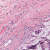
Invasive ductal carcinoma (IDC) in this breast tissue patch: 1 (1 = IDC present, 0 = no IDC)